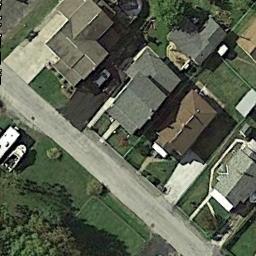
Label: medium_residential